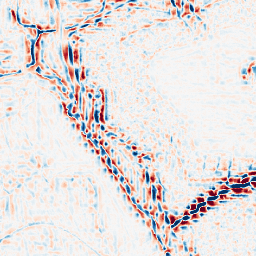
Category: wavelet
Decomposition family: wavelet_reverse_biorthogonal
Decomposition parameters: wavelet: rbio2.4
level: 3
Upsampling method: sinc_hamming
Upsampling parameters: scale: 2
kernel_size: 4
Upsampling scale: 2